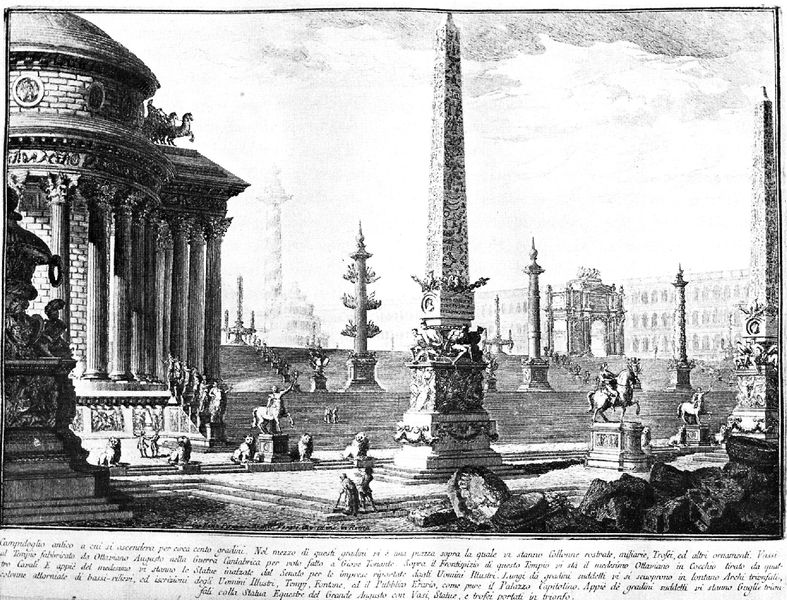
Titel: Forma ideale del Campidoglio antico, aus: “Prima Parte”, Tafel 7 (Fig. 9) als “Campidoglio antico” wiederveröffentlicht
Künstler: Giovanni Battista Piranesi
Schlagwörter: himmel, weiß, wolken, menschen, stadt, fenster, schwarz, säule, säulen, tier, architektur, spitze, steine, kirche, pferd, reiter, statue, schrift, bogen, fassade, platz, kuppel, treppe, treppen, trümmer, stufen, tor, ruine, denkmal, stich, schwarzweiß, text, rom, kapitell, ross, kentaur, zentaur, trepe, obelisk, obelsik, tempel, standbild, legende, reiterstatue, reiterstandbild, triumphbogen, obelisken, kiche, plkatz, legende#, stadnbild